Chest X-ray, AP view. Patient: 9 years old, sex M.
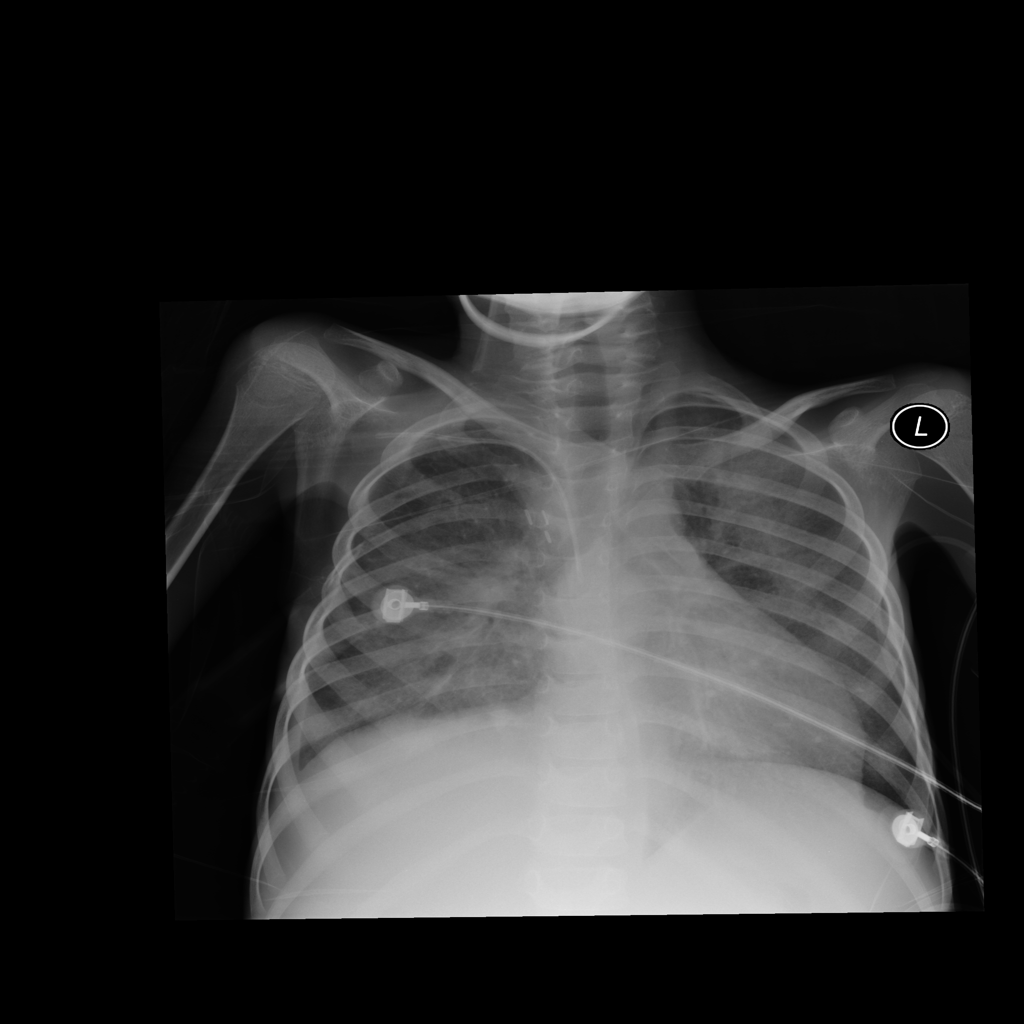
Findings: Effusion, Infiltration, Pleural_Thickening